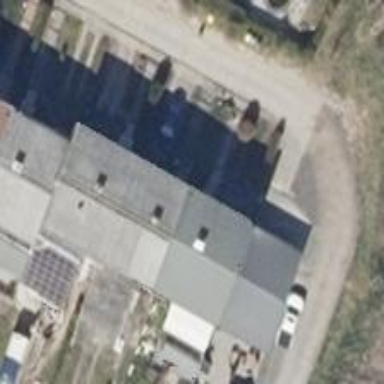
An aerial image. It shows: Terrace building.